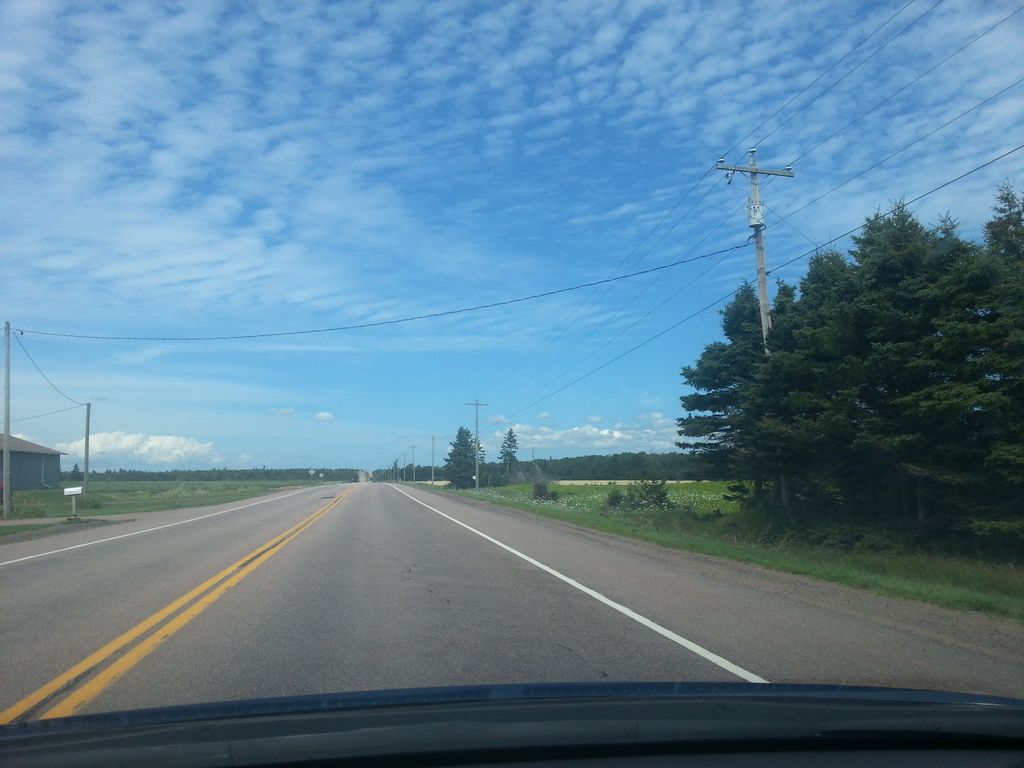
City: charlottetown